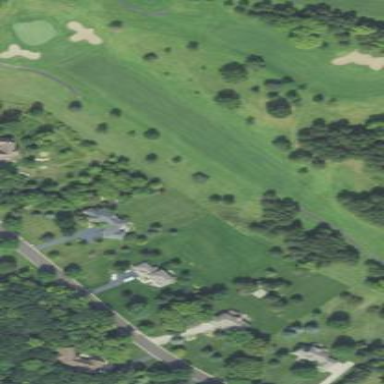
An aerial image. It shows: Rough area on grassy golf course.